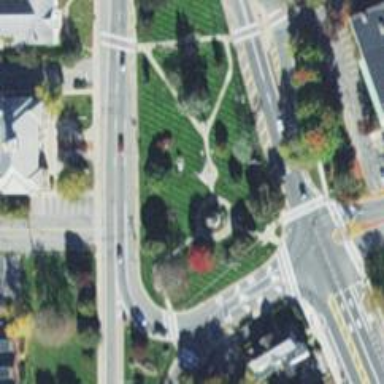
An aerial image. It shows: Park located in historic district.